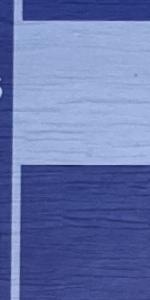
Label: Empty